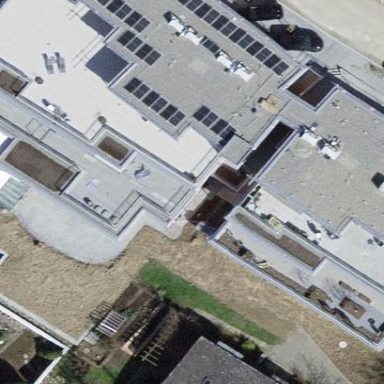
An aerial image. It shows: Building with tiled roof.